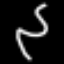
Label: squiggle